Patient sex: M
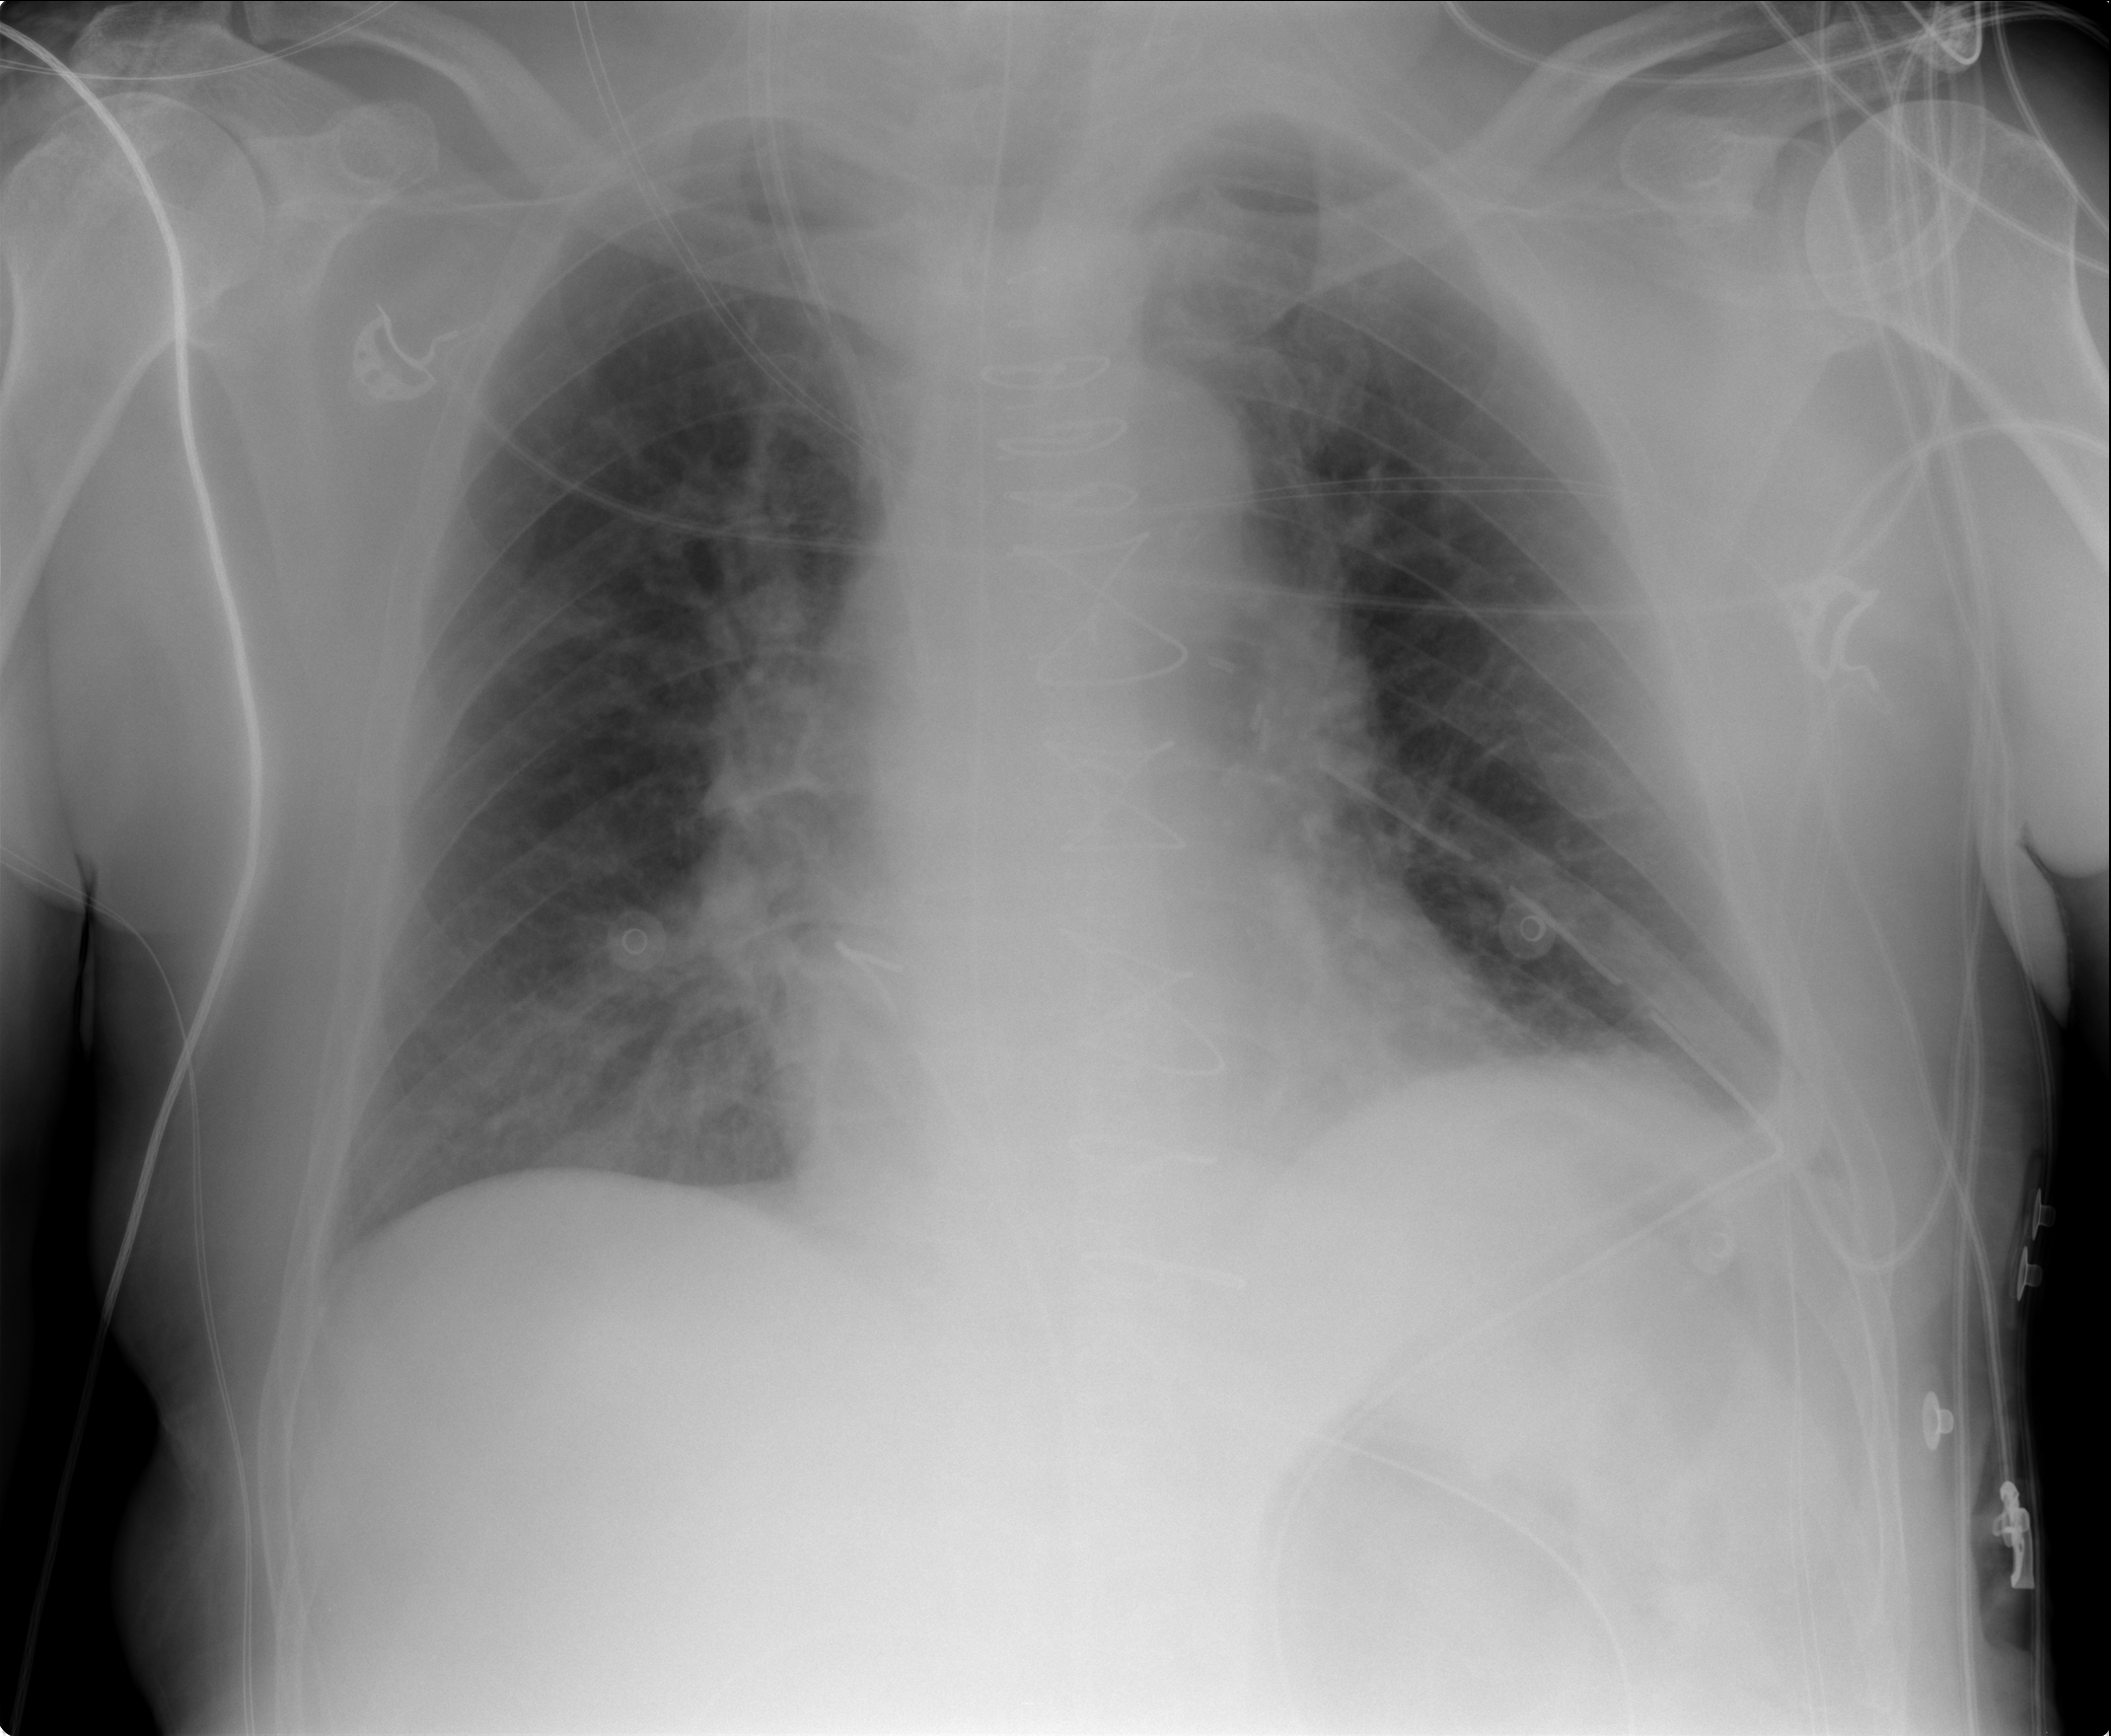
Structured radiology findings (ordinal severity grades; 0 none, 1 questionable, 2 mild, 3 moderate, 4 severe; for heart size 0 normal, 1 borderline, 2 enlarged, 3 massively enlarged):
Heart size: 0
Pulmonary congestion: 0
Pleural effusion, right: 0
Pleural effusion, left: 1
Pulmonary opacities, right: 0
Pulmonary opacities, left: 0
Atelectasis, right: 2
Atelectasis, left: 0